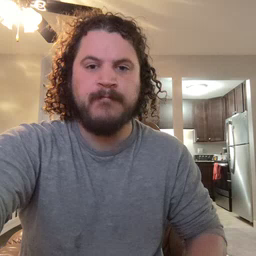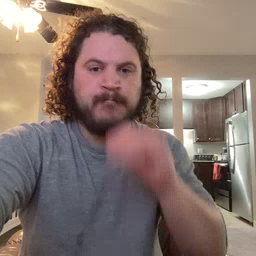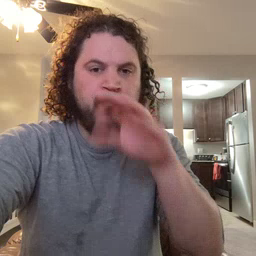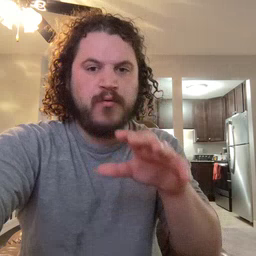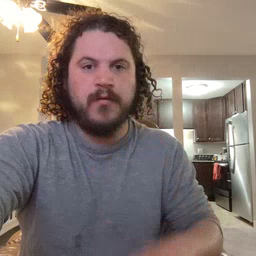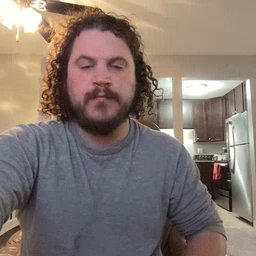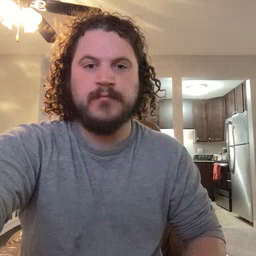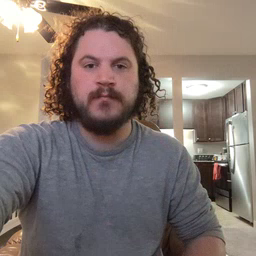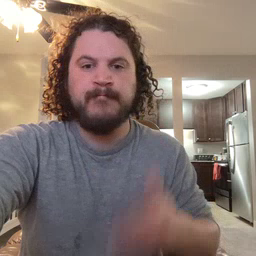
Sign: blow